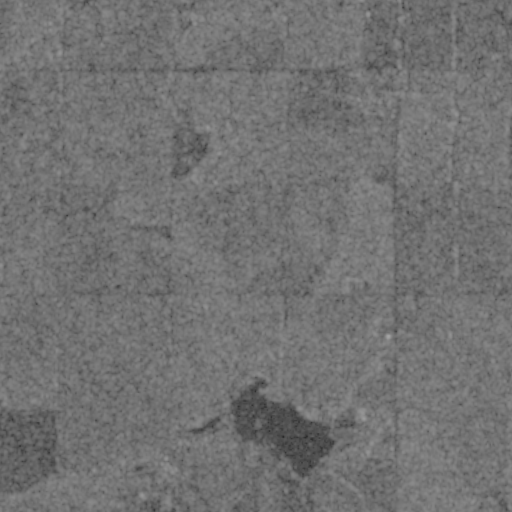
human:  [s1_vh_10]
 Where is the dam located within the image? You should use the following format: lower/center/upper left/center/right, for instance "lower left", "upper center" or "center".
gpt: The dam is located in the lower right of the image.
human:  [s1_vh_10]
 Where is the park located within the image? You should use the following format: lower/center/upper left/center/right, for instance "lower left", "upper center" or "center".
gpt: The park is located in the center right of the image.
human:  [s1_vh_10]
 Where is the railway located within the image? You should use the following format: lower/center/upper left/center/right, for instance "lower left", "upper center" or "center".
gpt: The railway is located in the upper right of the image.
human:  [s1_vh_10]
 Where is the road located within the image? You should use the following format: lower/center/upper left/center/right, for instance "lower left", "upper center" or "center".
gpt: There is no road in the image.

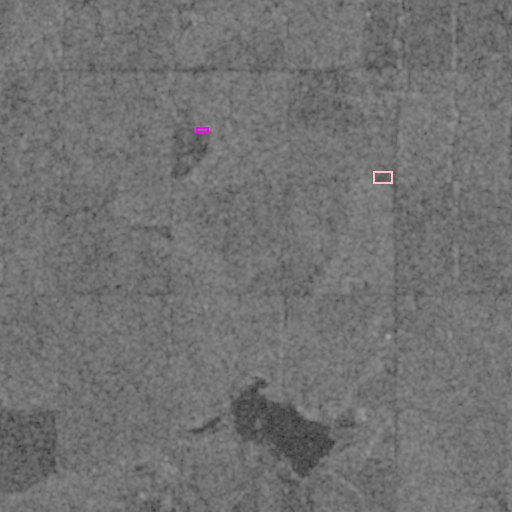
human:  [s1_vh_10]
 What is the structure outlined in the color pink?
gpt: The structure outlined in pink is a park.
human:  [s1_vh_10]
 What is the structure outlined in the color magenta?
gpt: The structure outlined in magenta is a building.
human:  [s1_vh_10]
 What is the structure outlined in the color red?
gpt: There is no red outline.